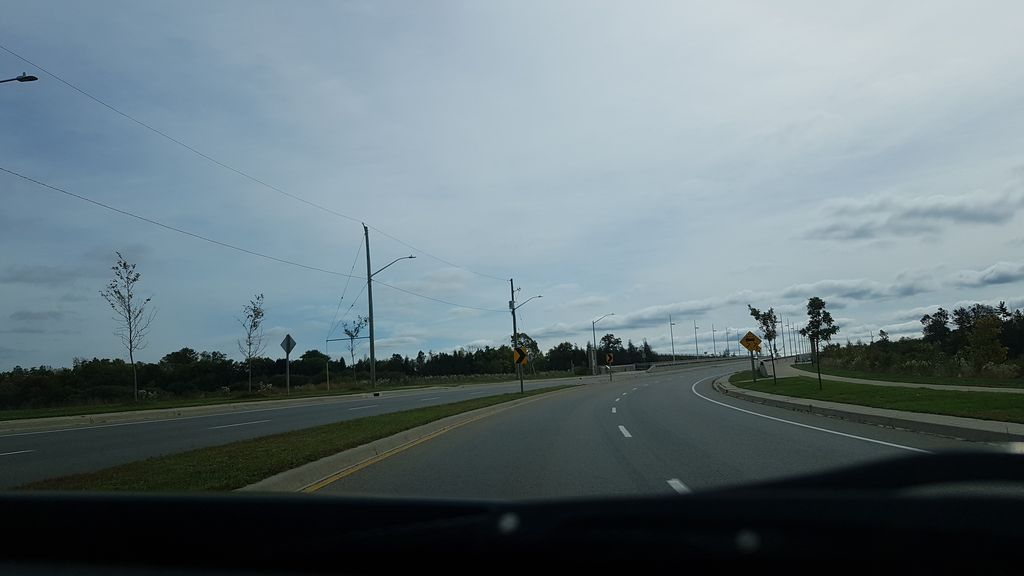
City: kitchener-waterloo